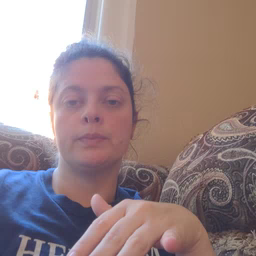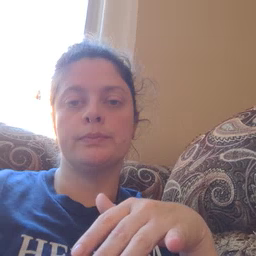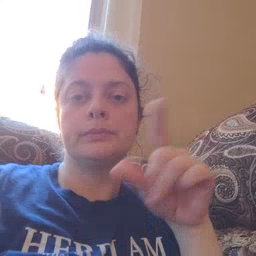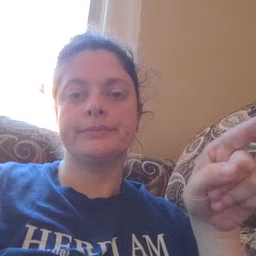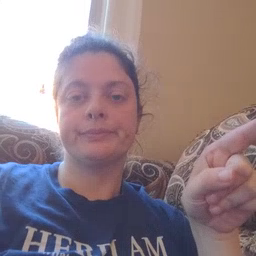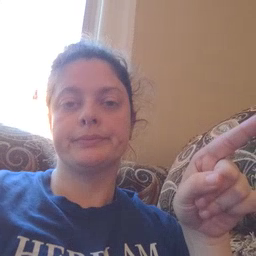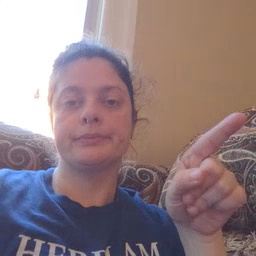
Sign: hesheit